Question: I have designed the site and when I resize the browser window or use the tools Firefox provides for responsiveness, I don't see navigation bar breaking and I don't own a tablet but a few friends do and they say the navigation bar is not showing up correctly.

I don't understand what I am doing wrong!
<URL>
Edited:
The navigation bar li item should be floating right. Apple users say that when they open the site, it opens fine. But once they scroll down and back up, the li items do not line up on the right but come in between.
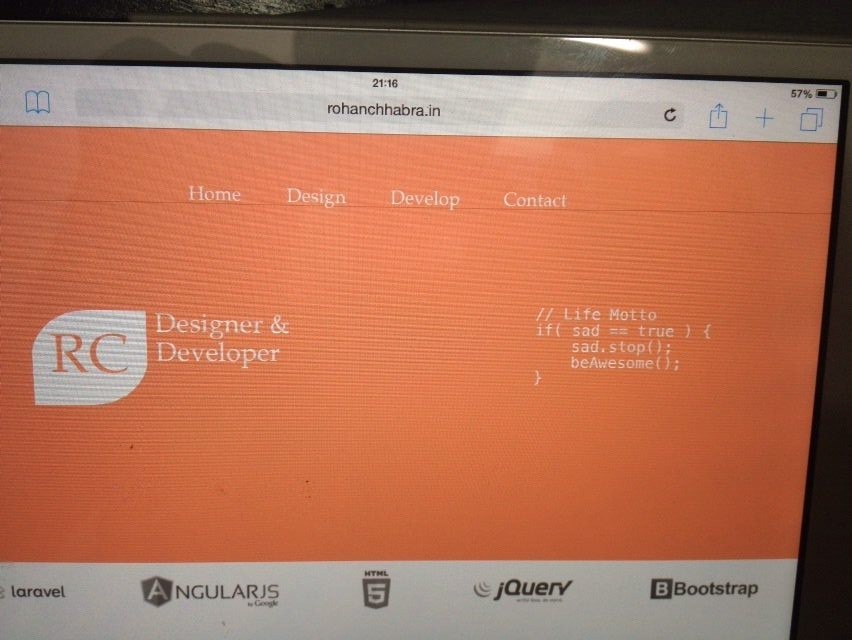
Answer: I think @khilley made a particularly valid point about using standard Bootstrap markup and built-in javascript components. Here's some reasons why:
1. Your current approach uses duplicative markup (for your menu). It's not DRY or accessible and it requires more effort to maintain.
2. If you don't need to write your own javascript, you save time in development and testing, and a couple of download bytes for your users.
3. Twitter Bootstrap is used on millions of websites, so it gets field tested by millions of people on millions of different device/OS/resolution combinations everyday around the world. When you use the standard markup and javascript component plugins, you get the benefit of knowing it's just going to work.
More to the point, you can easily reproduce all of the behaviors of your navigation, with just some styling, including using the built-in affix markup to handle the change in your navbar. Pretty sweet!
# DEMO
There were only a few changes made to your markup and css to accomplish this. You can eliminate all of your custom javascript now except for the one click handler that you use for scrolling to your different sections.
Replace all of your navigation styles and markup with the following:
'''
<nav class="navbar nav-custom navbar-fixed-top" data-spy="affix" data-offset-top="80" role="navigation">
<div class="container-fluid">
<div class="navbar-header">
<button type="button" class="navbar-toggle" data-toggle="collapse" data-target=".navbar-collapse">
<span class="sr-only">Toggle navigation</span>
<span class="glyphicon glyphicon-th-list"></span>
</button>
<span class="rc">RC</span>
</div>
<div class="collapse navbar-collapse">
<ul class="nav navbar-nav navbar-right">
<li class="active">
<a href="#home">Home</a>
</li>
<li>
<a href="#design">Design</a>
</li>
<li>
<a href="#develop">Develop</a>
</li>
<li>
<a href="#contact">Contact</a>
</li>
</ul>
</div><!-- /.navbar-collapse -->
</div><!-- /.container-fluid -->
</nav>
'''
'''
.nav-custom {
width: 100%;
height: 80px;
z-index: 999;
padding: 25px;
background-color: #f87f73;
border-bottom: 1px solid rgba(0, 0, 0, 0.18);
font-size: 150%;
color: #fff;
-webkit-transition: all .35s ease;
-o-transition: all .35s ease;
transition: all .35s ease;
}
.nav-custom.affix {
width: 100%;
background-color: rgba(255, 255, 255, 1);
color: #f87f73;
height: 60px;
padding: 14px;
-webkit-transition: all .35s ease;
-o-transition: all .35s ease;
transition: all .35s ease;
}
.nav-custom .rc {
background-color: #fff;
color: #f87f73;
padding: 5px;
border-radius: 50% 0% 50% 0%;
float: none;
}
.nav-custom.affix .rc {
background-color: #f87f73;
color: #fff;
}
.nav-custom.affix .navbar-collapse {
top: 60px;
}
.nav>li>a:hover, .nav>li>a:focus {
background-color: transparent;
}
button{
outline: none;
}
.navbar-toggle {
padding: 0;
margin: 0;
}
@media (min-width: 768px) {
.nav-custom a::before,
.nav-custom a::after {
display: inline-block;
opacity: 0;
-webkit-transition: -webkit-transform 0.3s, opacity 0.2s;
-moz-transition: -moz-transform 0.3s, opacity 0.2s;
transition: transform 0.3s, opacity 0.2s;
}
.nav-custom a::before {
margin-right: 10px;
content: '[';
-webkit-transform: translateX(20px);
-moz-transform: translateX(20px);
transform: translateX(20px);
}
.nav-custom a::after {
margin-left: 10px;
content: ']';
-webkit-transform: translateX(-20px);
-moz-transform: translateX(-20px);
transform: translateX(-20px);
}
.nav-custom a:hover::before,
.nav-custom a:hover::after,
.nav-custom a:focus::before,
.nav-custom a:focus::after {
opacity: 1;
-webkit-transform: translateX(0px);
-moz-transform: translateX(0px);
transform: translateX(0px);
}
.nav-custom a:link, .nav-custom a:visited, .nav-custom a:hover, .nav-custom a:active {
text-decoration: none;
color: #fff;
outline: none;
}
.nav-custom.affix a:link, .nav-custom.affix a:visited, .nav-custom.affix a:hover, .nav-custom.affix a:active {
text-decoration: none;
color: #f87f73;
outline: none;
}
}
@media (max-width: 767px) {
.navbar-collapse {
width: 250px;
position: fixed;
right: -250px;
top: 80px;
overflow-x: hidden;
background-color: rgba(255, 255, 255, 0.8);
border-top: none;
-webkit-box-shadow: none;
box-shadow: none;
-webkit-transition: all .35s ease;
-o-transition: all .35s ease;
transition: all .35s ease;
}
.navbar-collapse.in {
right: 0px;
width: 250px;
-webkit-transition: all .35s ease;
-o-transition: all .35s ease;
transition: all .35s ease;
}
.navbar-collapse.collapsing {
height: auto !important;
}
.navbar-nav {
margin: 0 -15px;
}
.navbar-nav>li>a {
padding: 0;
line-height: 3em;
text-align: center;
}
.navbar-collapse ul {
border-left: 1px solid rgba(0, 0, 0, .18);
}
.navbar-collapse ul li {
border-bottom: 1px solid rgba(0, 0, 0, .18);
}
.navbar-collapse ul li:hover {
background-color: #f87f73;
color: #fff;
-webkit-transition: all .35s ease;
-o-transition: all .35s ease;
transition: all .35s ease;
}
.navbar-collapse ul a:link,
.navbar-collapse ul a:visited {
color: #f87f73;
}
.navbar ul a:hover {
text-decoration: none;
color: #fff;
}
}
'''
1. The navbar-fixed-top class is used instead of custom styles.
2. Instead of writing your own javascript to handle changing your navbar when you scroll, you can use Bootstrap Affix. This built-in javascript plugin can use the data-offset-top attribute to set the point at which the affix class is automatically appended to the element where the data-spy attribute is set. Using the data attributes, you don't need a single line of javascript, just add the styles for how you want your element to look once the affix class is applied. Now all of your styles are in your CSS and none need to be in your javascript.
3. Use the built in navbar-toggle, which uses the built in Bootstrap Collapse plugin to transition to and from the mobile navigation. This eliminates the need to write/test/maintain your own javascript and eliminates the duplicative markup you have for the menu. The collapse plugin applies the in class to the element with the collapse class when the menu is expanded, so you can just use this for styling your menu.
4. Use media queries to change the layout of the menu based on the viewport size. The "mobile" menu is only displayed at viewports less that 767px, so you can easily target how you want the mobile menu to be styled.
Overall, the CSS is virtually identical to your CSS, I just changed the selectors to reflect the changes in the markup. Aside from a few minor tweaks, it was pretty much cut and pasted from your site.